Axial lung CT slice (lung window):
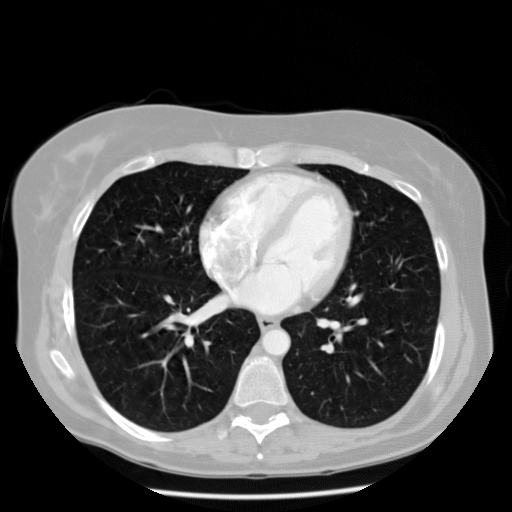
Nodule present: no